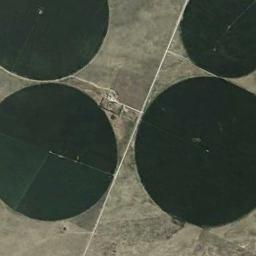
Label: circular_farmland